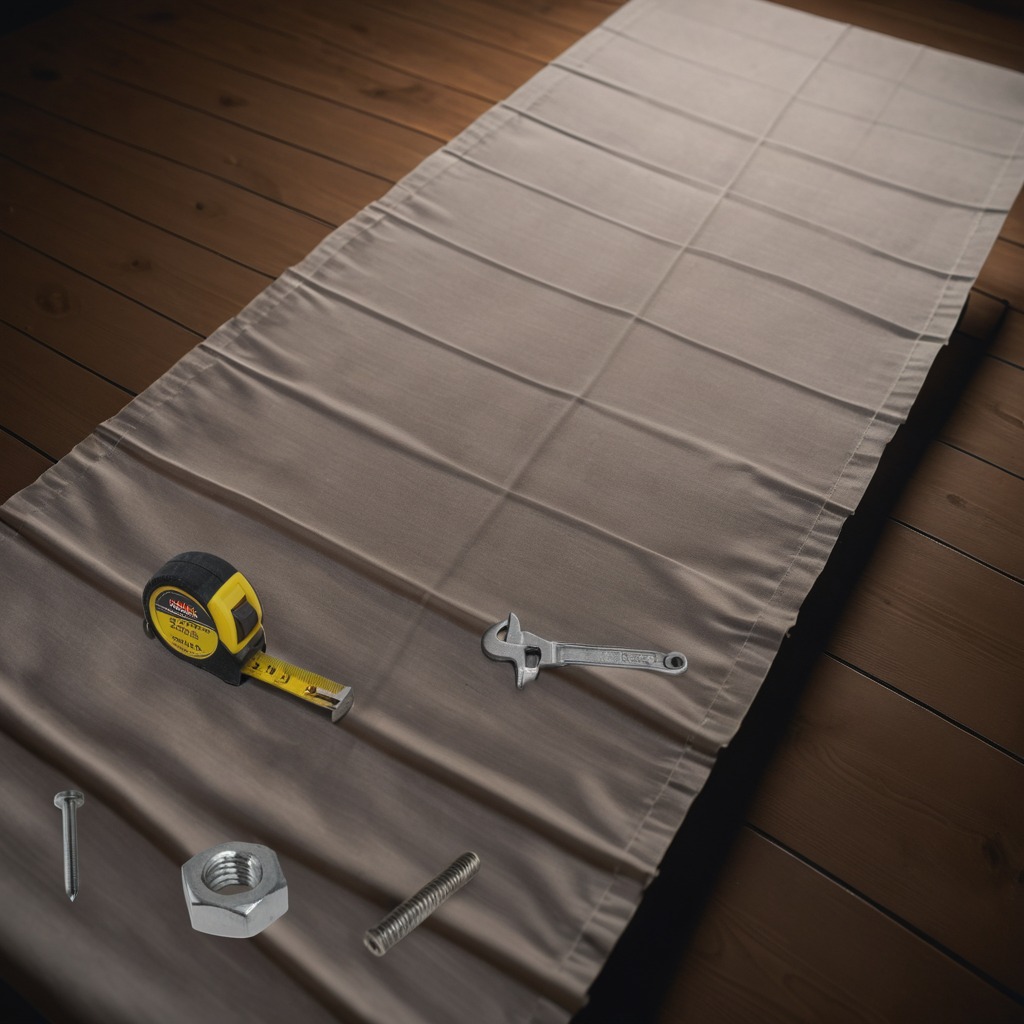
A measuring tape, an iron nail, a coiled metal spring, a metal nut, and a wrench are lying on the wooden table.